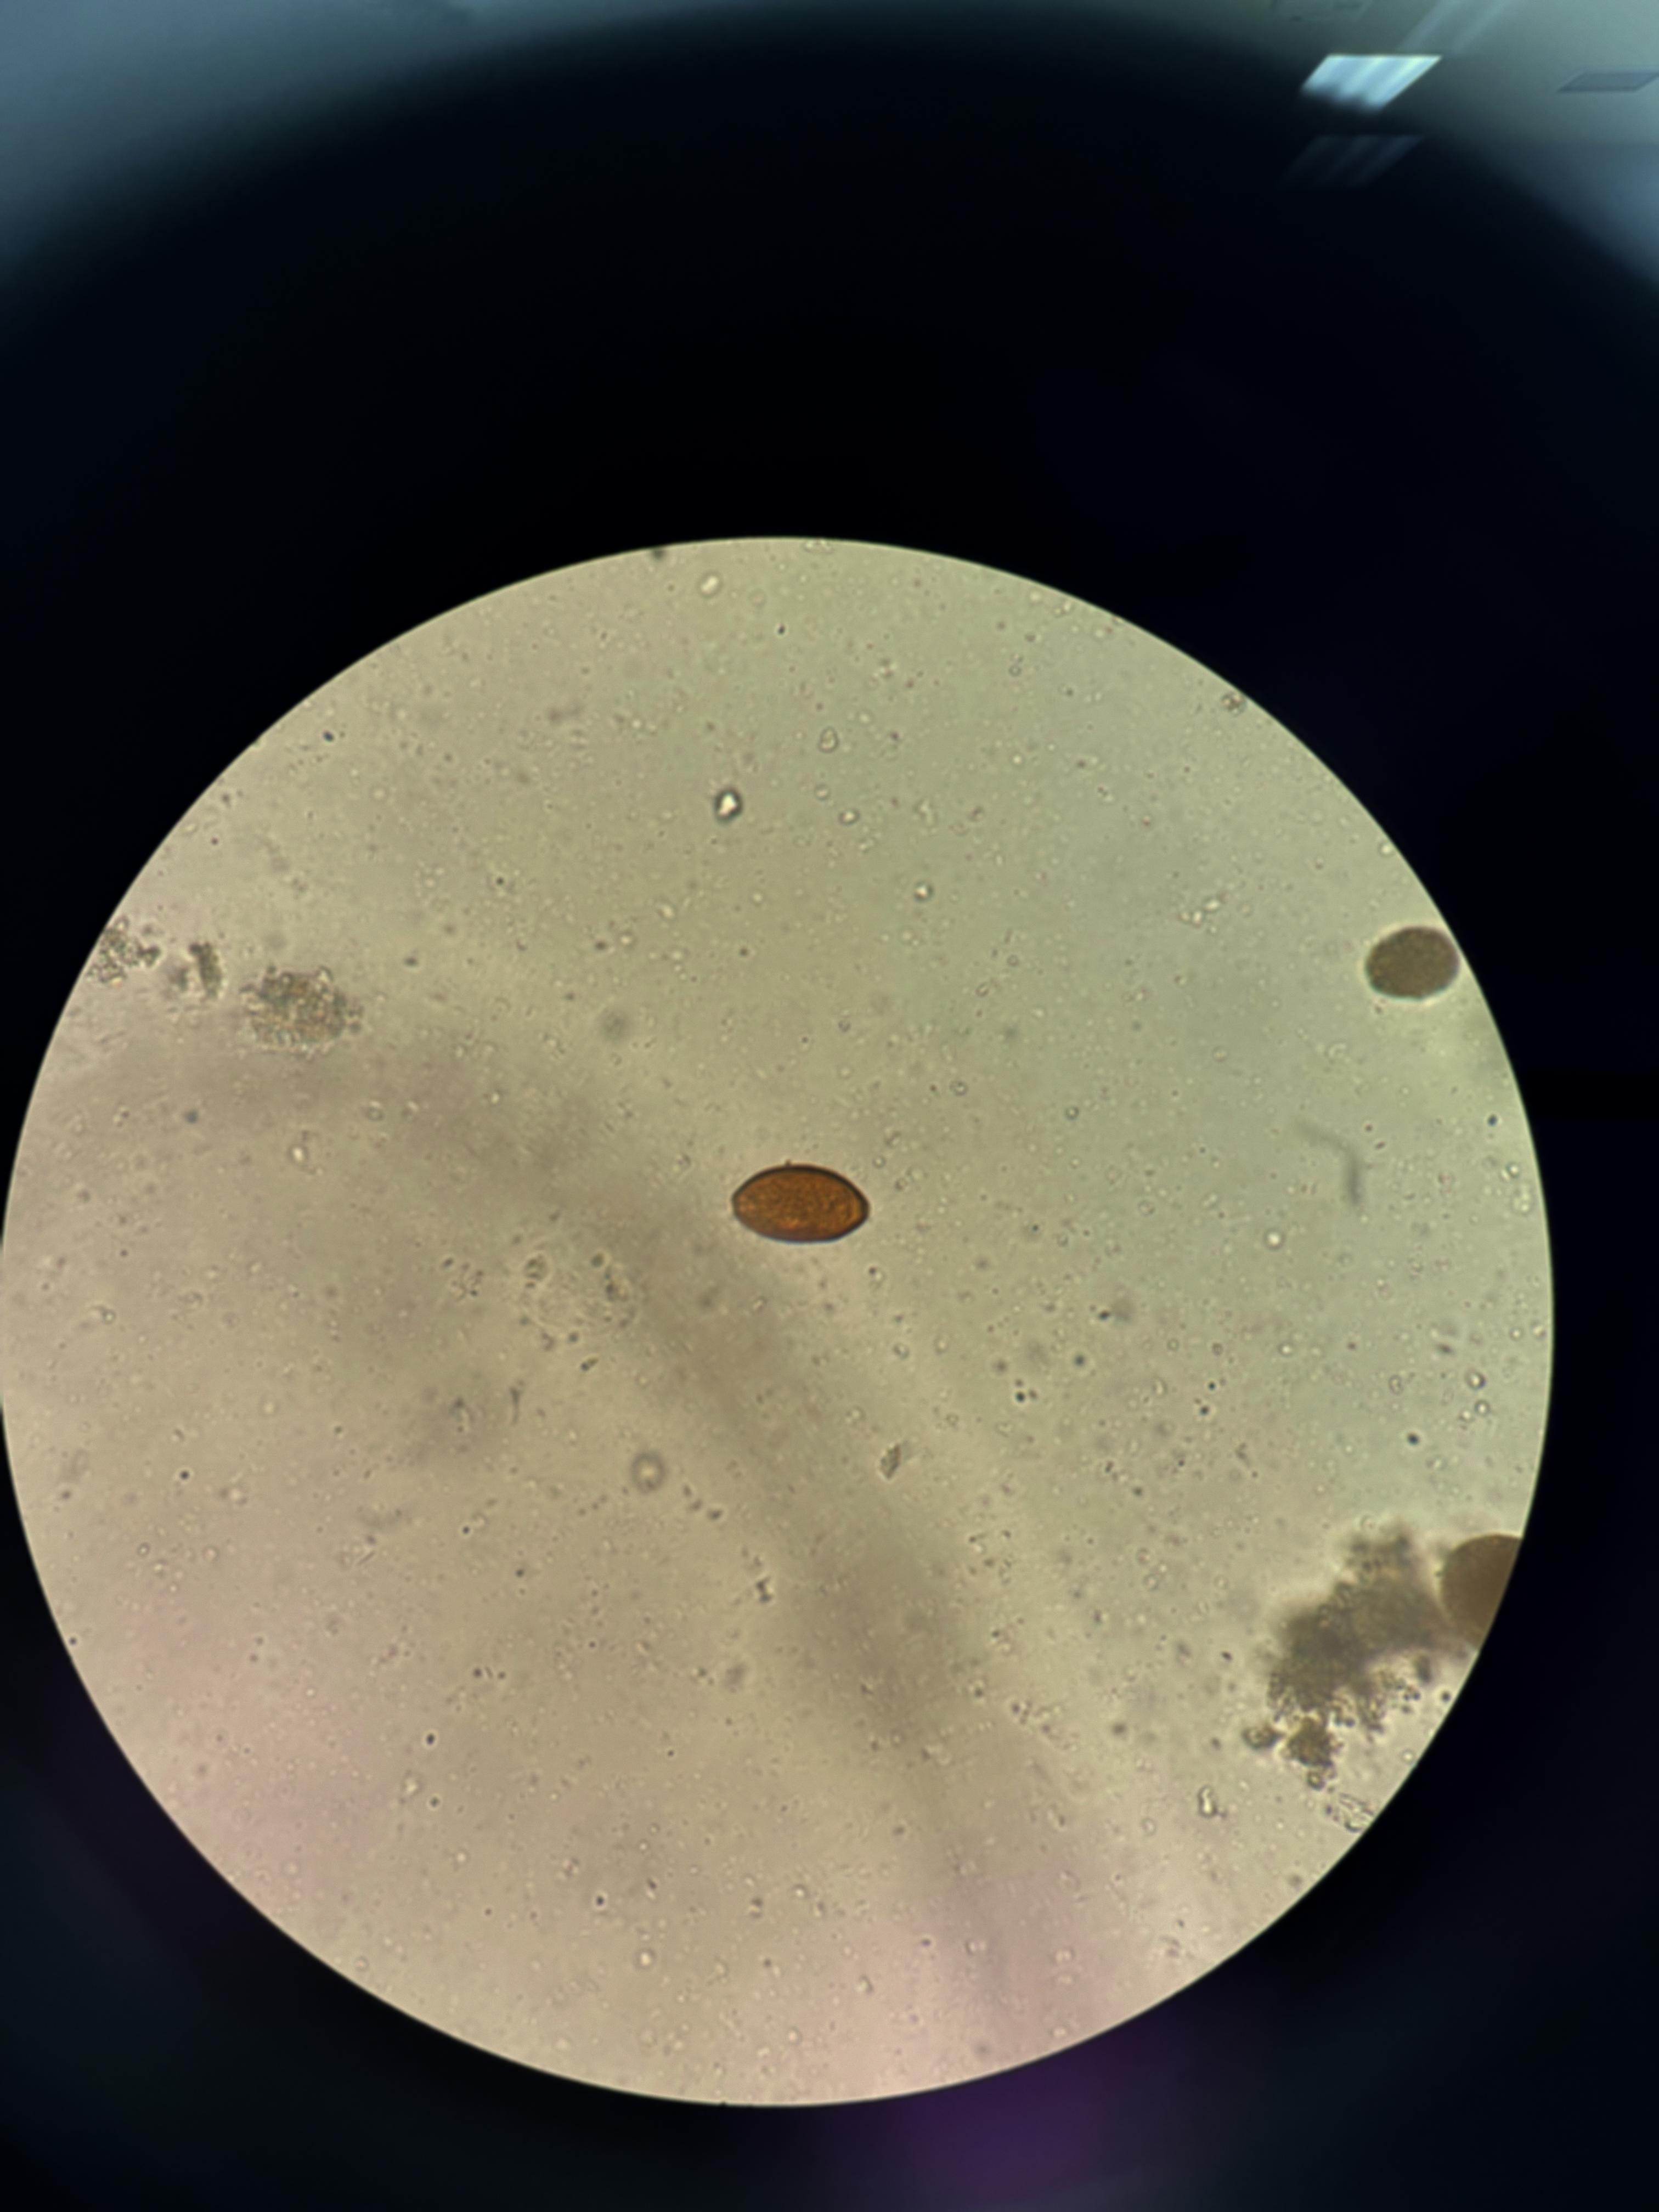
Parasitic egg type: Trichuris trichiura